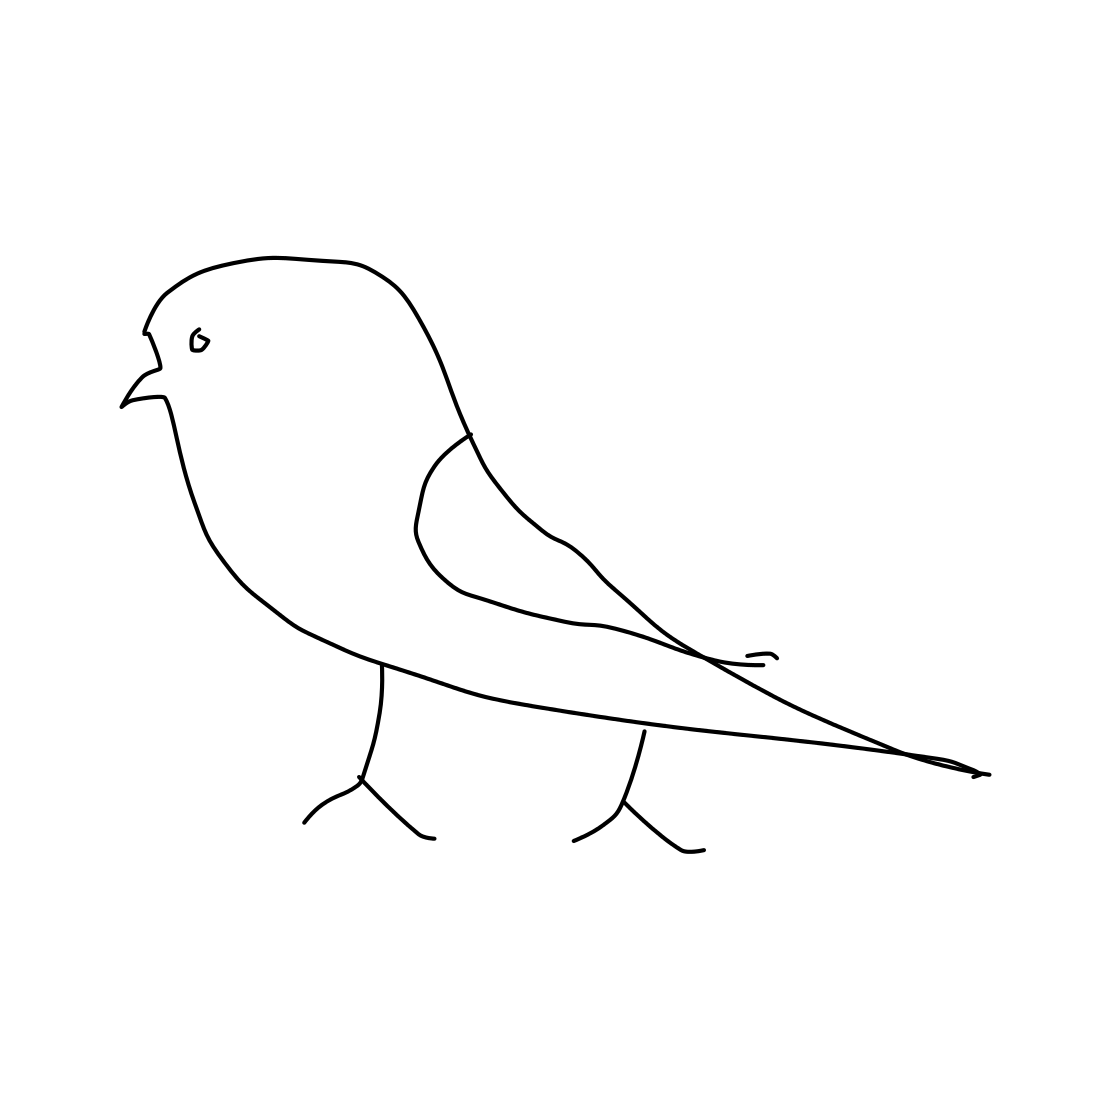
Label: pigeon